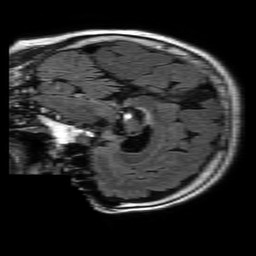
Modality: FLAIR
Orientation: sagittal
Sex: female
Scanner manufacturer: philips
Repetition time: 11 s
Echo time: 0.125 s